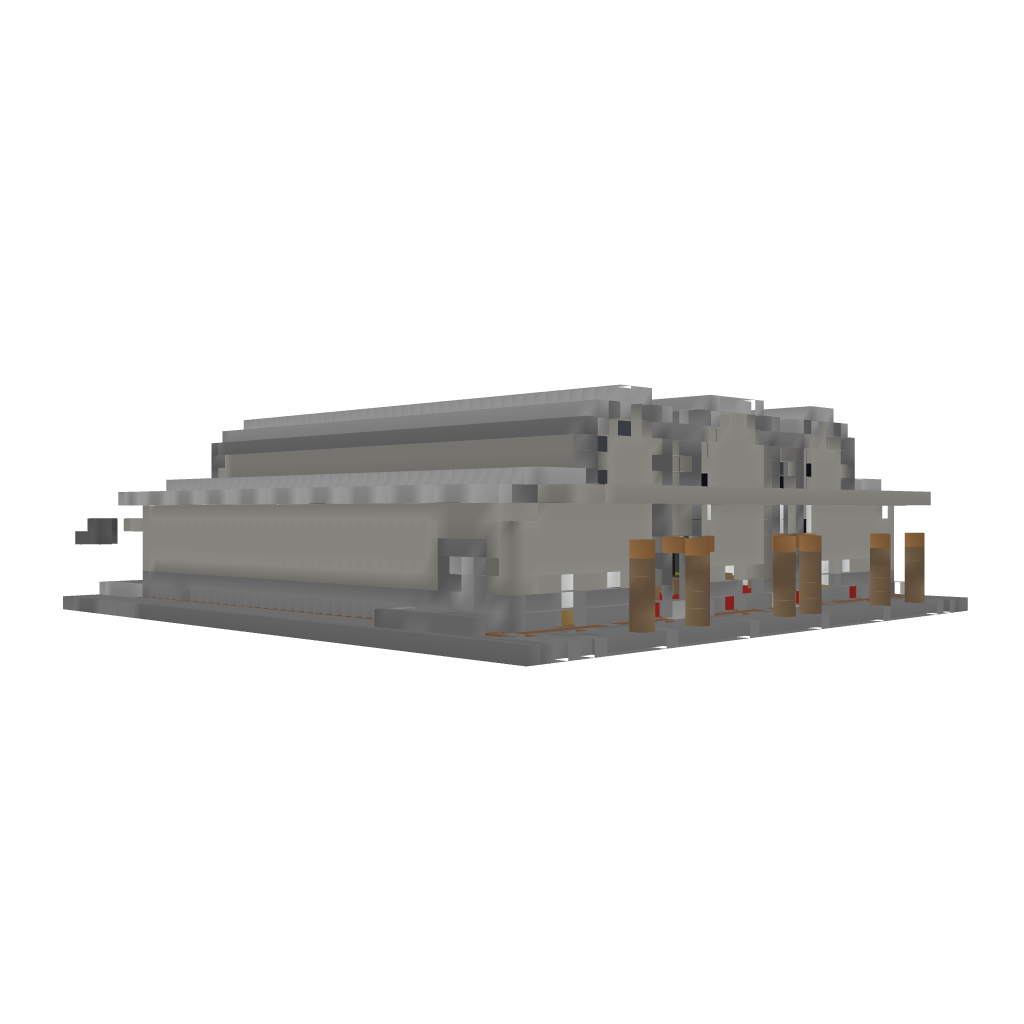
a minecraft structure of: theater